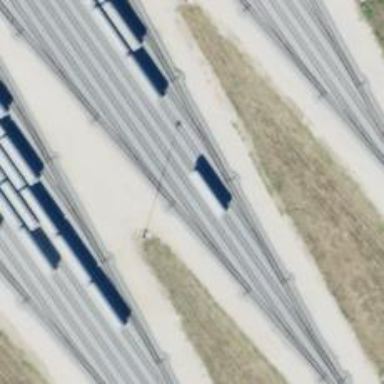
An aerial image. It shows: Railway yard used for servicing trains.